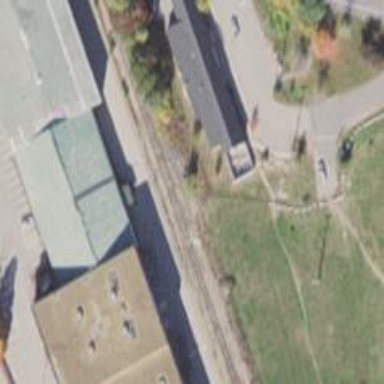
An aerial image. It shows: Abandoned railway.